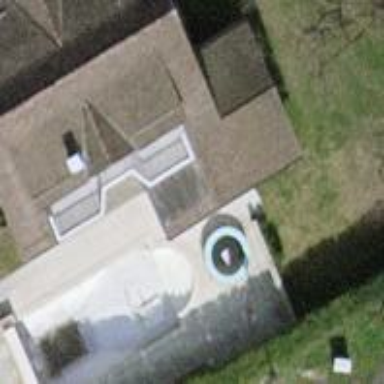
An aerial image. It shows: Swimming pool located in leisure land.